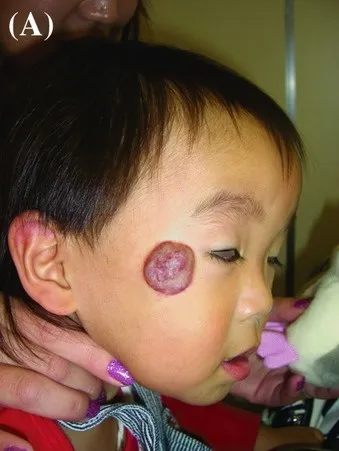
Case 4. A 23-month-old boy with a hemangioma in the right zygomatic region. (a) Preoperative photograph.
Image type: medical_photograph (oral_photograph)